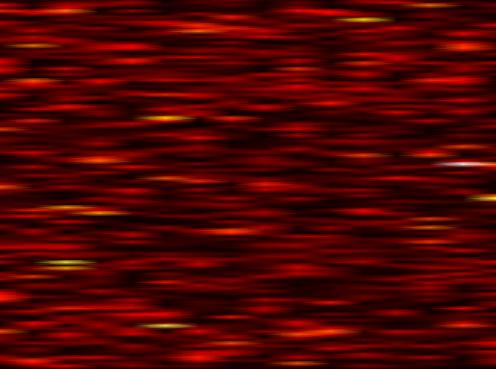
Label: OFDM